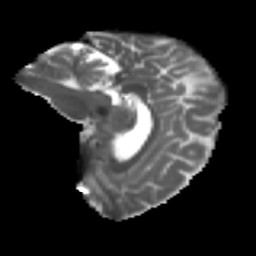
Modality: T2w
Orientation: sagittal
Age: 55
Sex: female
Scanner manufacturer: ge
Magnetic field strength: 3 T
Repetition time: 7.8 s
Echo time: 0.0606 s